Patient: sex F, age 75
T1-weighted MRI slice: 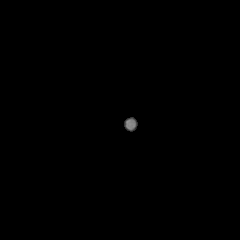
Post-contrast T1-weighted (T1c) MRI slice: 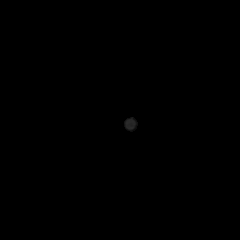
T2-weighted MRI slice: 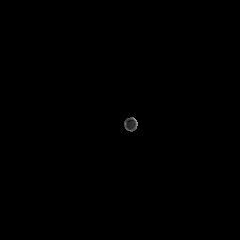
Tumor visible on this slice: no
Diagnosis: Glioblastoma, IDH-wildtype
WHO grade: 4